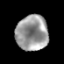
Tissue: prostate
Cell type: T cells
Senescence score: 0.3422
Nuclear area (px): 1110
Mean DAPI intensity: 153.524